Question: I am trying to make something similar to this:

I am not sure how to mirror images translucently like this person has done on the tom and bottom toolbars.
I have the album art saved in a 'UIImage'....can I select just the top portion of it and flip it on the top toolbar and flip the bottom on the bottom toolbar? Keeping in mind I need this on two separate toolbars, can these be done on a 'UIToolbar'? And how do I get that translucent look?
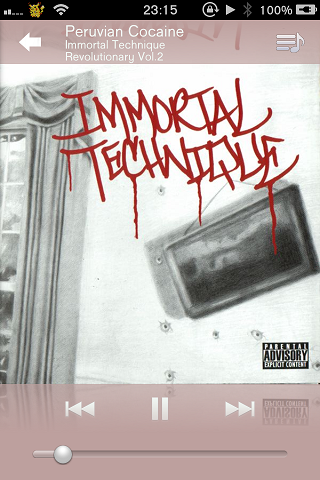
Answer: These are simply UIImageViews flipped along the x-axis with a gradient drawn over it.
Have a look at the code sample. You might need to vary colors and adjust the frame, start and stop colors...
'''
#import <QuartzCore/CAGradientLayer.h>
#import <QuartzCore/CALayer.h>
UIImageView *imgView = [[UIImageView alloc] initWithImage: coverImage];
//flip the view
imgView.transform = CGAffineTransformScale(self.imgView.transform, 1, -1);
CGRect frame = imgView.frame;
frame.size.height = 50.0; //or any other value
imgView.frame = frame;
self.imgView.contentMode = UIViewContentModeBottom;
self.imgView.layer.masksToBounds = YES;
//set the gradient
CAGradientLayer *layer = [CAGradientLayer layer];
layer.frame = self.imgView.bounds;
UIColor *startCol = [UIColor colorWithRed: 1.0 green: 1.0 blue: 1.0 alpha: 0.5];
UIColor *endCol = [UIColor colorWithRed: 1.0 green: 1.0 blue: 1.0 alpha: 1];
layer.colors = [NSArray arrayWithObjects: (id)startCol.CGColor, (id)endCol.CGColor, nil];
layer.startPoint = CGPointMake(0.5, 0);
layer.endPoint = CGPointMake(0.5, 1);
[self.imgView.layer addSublayer: layer];
'''